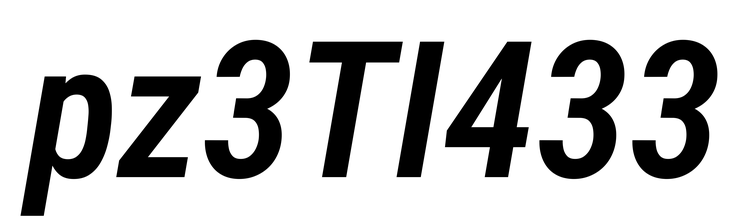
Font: Roboto-Italic_Condensed_SemiBold_Italic